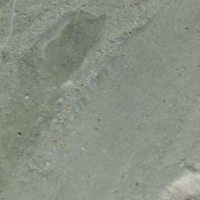
EUNIS habitat code: 48
Species observed at this site:
Sempervivum montanum